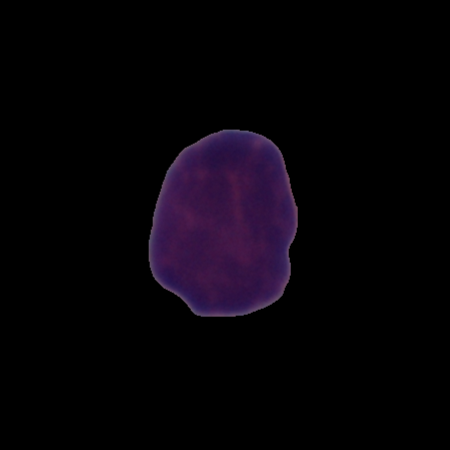
Label: healthy